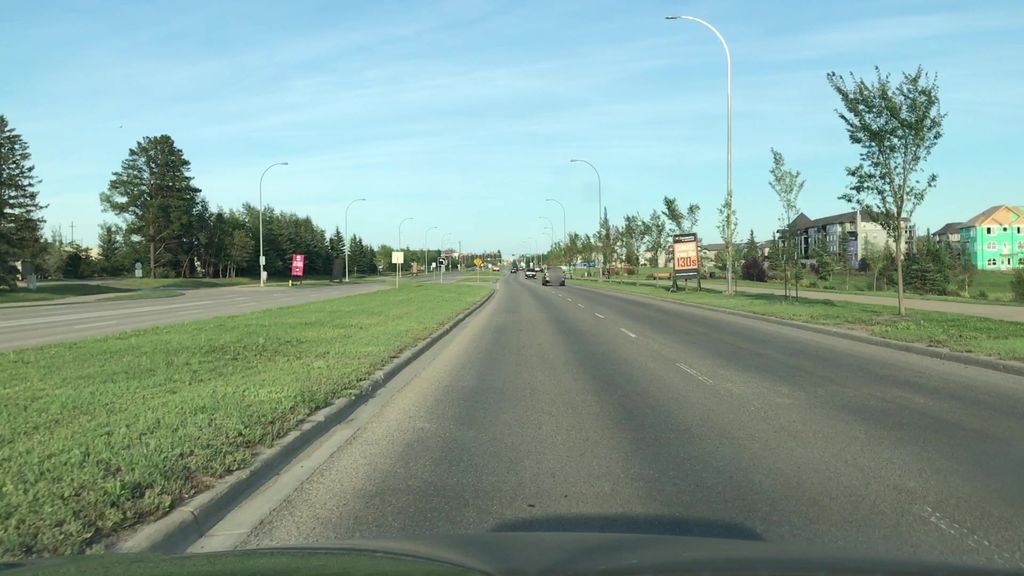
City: edmonton